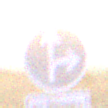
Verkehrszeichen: VorgeschriebeneFahrtrichtungGeradeausOderRechts
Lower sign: SonstigeFahrzeugePersonengruppenFrei2
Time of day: SunriseSunset
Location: Outdoor (Nature)
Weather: Clear
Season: NotSpecified
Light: Natural